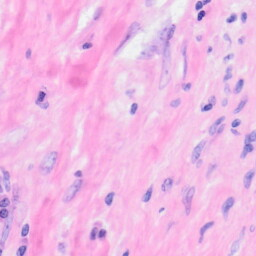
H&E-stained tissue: Kidney